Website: bh-photo
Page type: customer-info-address
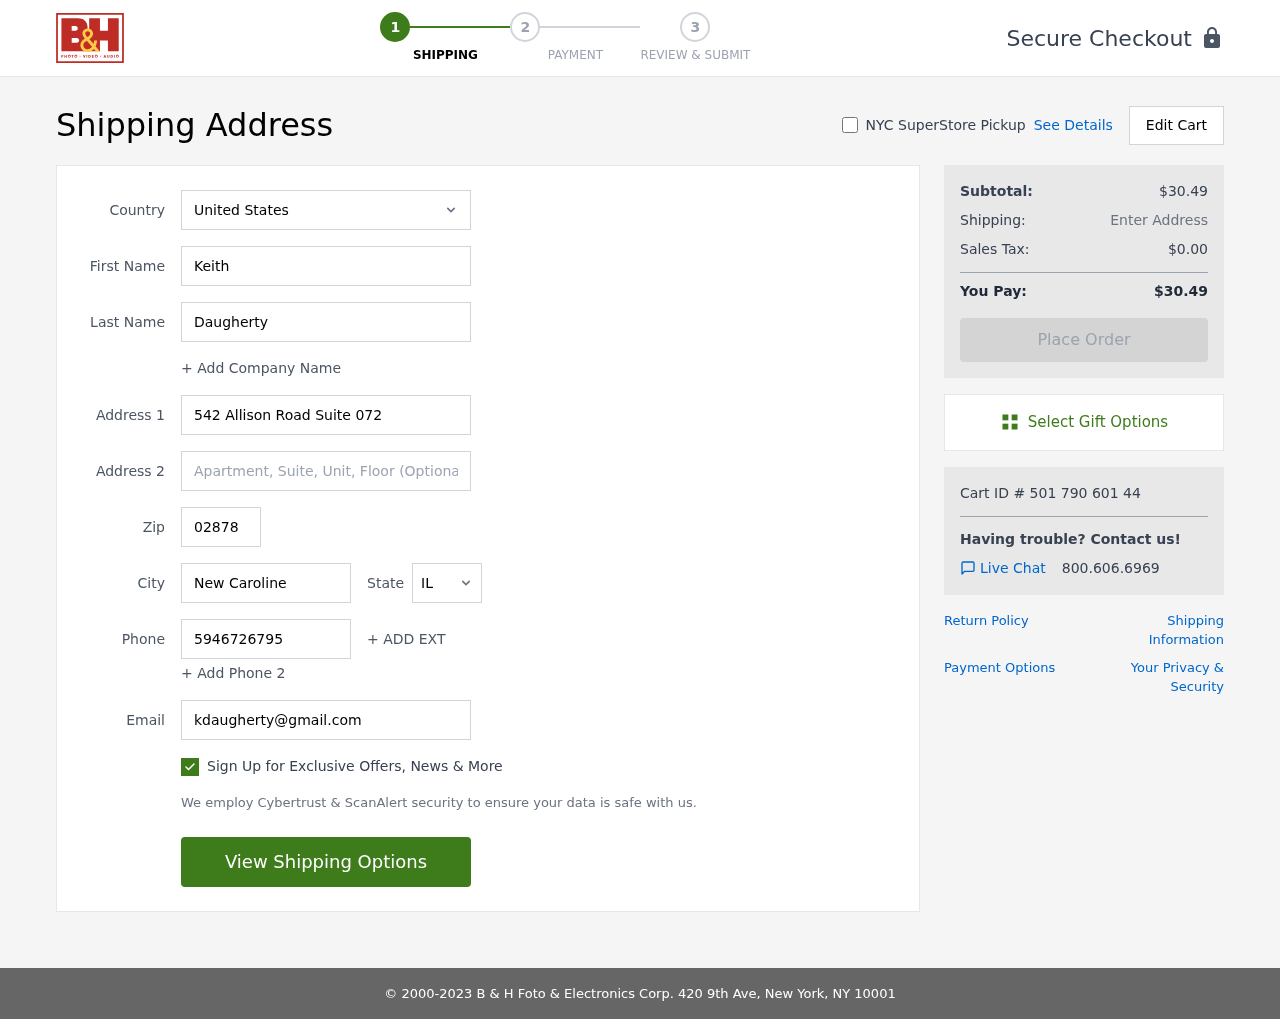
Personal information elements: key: PII_CITY
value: New Caroline
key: PII_COUNTRY
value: United States
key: PII_EMAIL
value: kdaugherty@gmail.com
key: PII_FIRSTNAME
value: Keith
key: PII_LASTNAME
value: Daugherty
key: PII_PHONE
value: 5946726795
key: PII_POSTCODE
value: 02878
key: PII_STATE_ABBR
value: IL
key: PII_STREET
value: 542 Allison Road Suite 072
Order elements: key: ORDER_SUBTOTAL
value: $30.49
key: ORDER_TAX
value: $0.00
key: ORDER_TOTAL
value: $30.49
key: ORDER_ID
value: Cart ID # 501 790 601 44